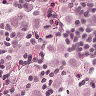
Metastatic tissue present: yes